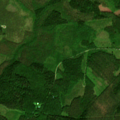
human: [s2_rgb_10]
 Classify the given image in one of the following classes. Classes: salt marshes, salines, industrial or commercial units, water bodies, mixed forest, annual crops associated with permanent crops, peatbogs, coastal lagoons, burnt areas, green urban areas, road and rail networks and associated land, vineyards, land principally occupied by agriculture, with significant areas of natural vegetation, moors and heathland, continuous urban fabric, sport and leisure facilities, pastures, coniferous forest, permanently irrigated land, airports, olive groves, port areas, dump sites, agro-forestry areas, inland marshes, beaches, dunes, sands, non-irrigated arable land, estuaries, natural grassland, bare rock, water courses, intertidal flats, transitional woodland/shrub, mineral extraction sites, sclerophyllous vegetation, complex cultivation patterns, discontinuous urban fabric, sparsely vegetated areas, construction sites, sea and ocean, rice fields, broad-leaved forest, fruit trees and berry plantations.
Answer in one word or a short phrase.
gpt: coniferous forest, mixed forest, transitional woodland/shrub